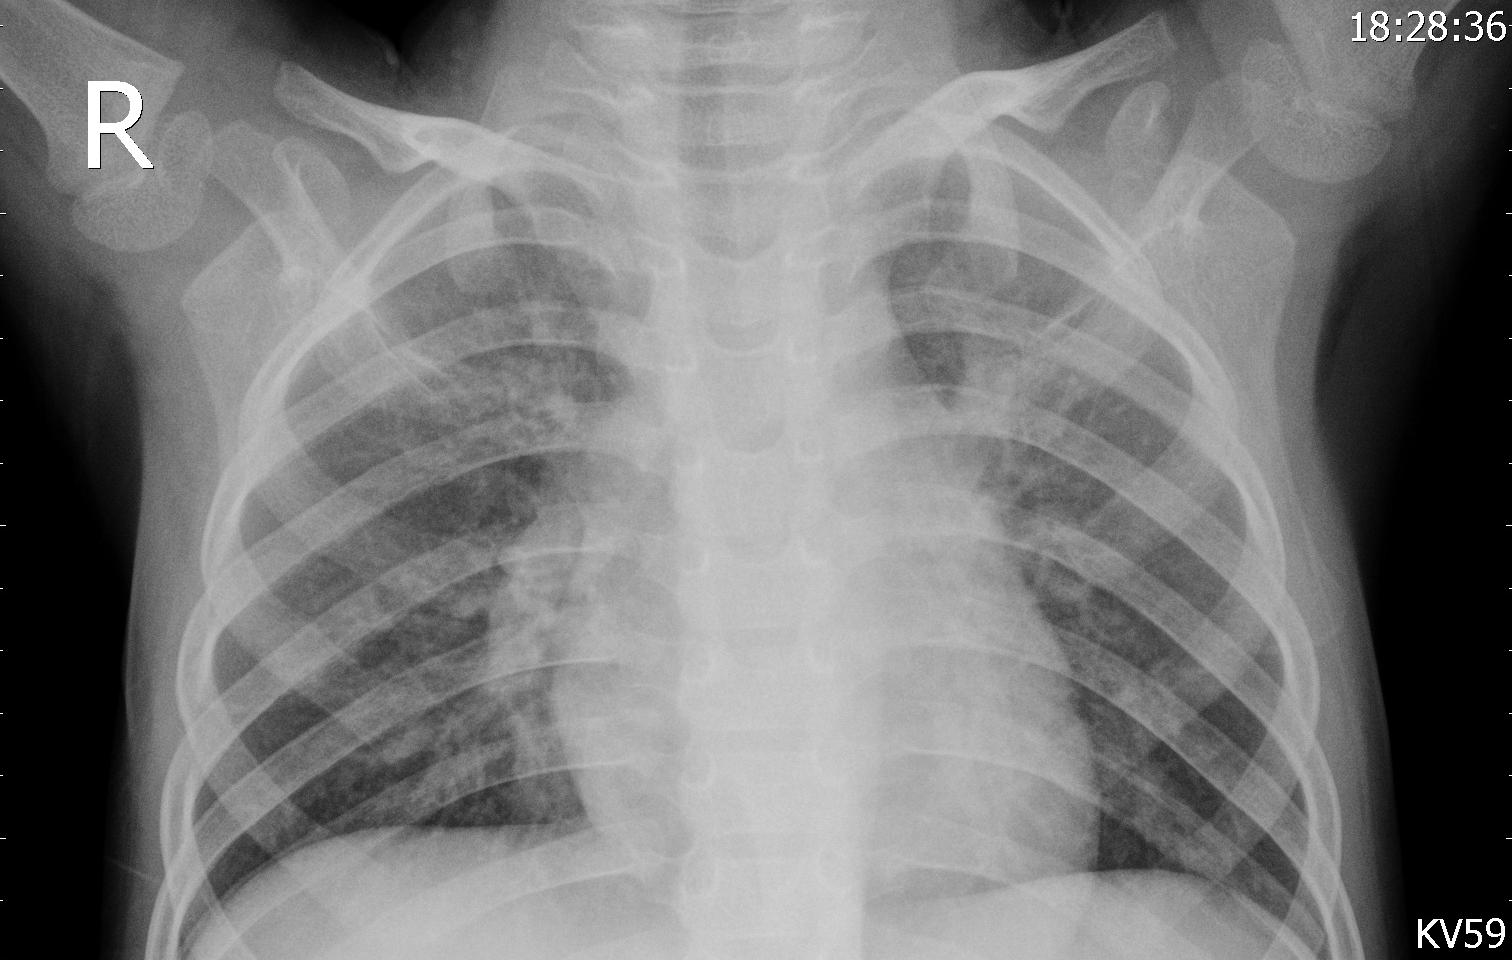
Diagnosis: PNEUMONIA